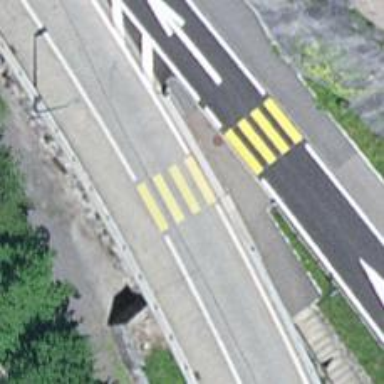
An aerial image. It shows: Marked crossing with zebra markings.